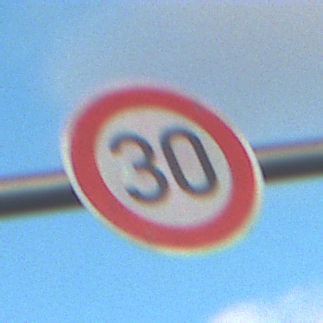
Verkehrszeichen: Geschwindigkeit30
Umgebung: Outdoor, RoadRail
Tageszeit: SunriseSunset
Wetter: PartlyCloudy
Licht: Natural
Jahreszeit: NotSpecified
Kontrast: LowContrast